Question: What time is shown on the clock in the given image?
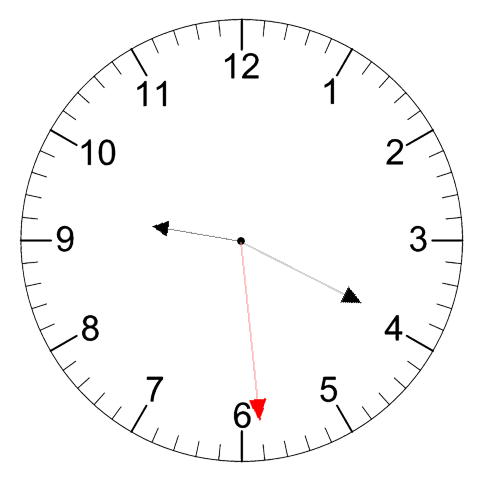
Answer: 09:19:29